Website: walmart
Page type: store-pickup
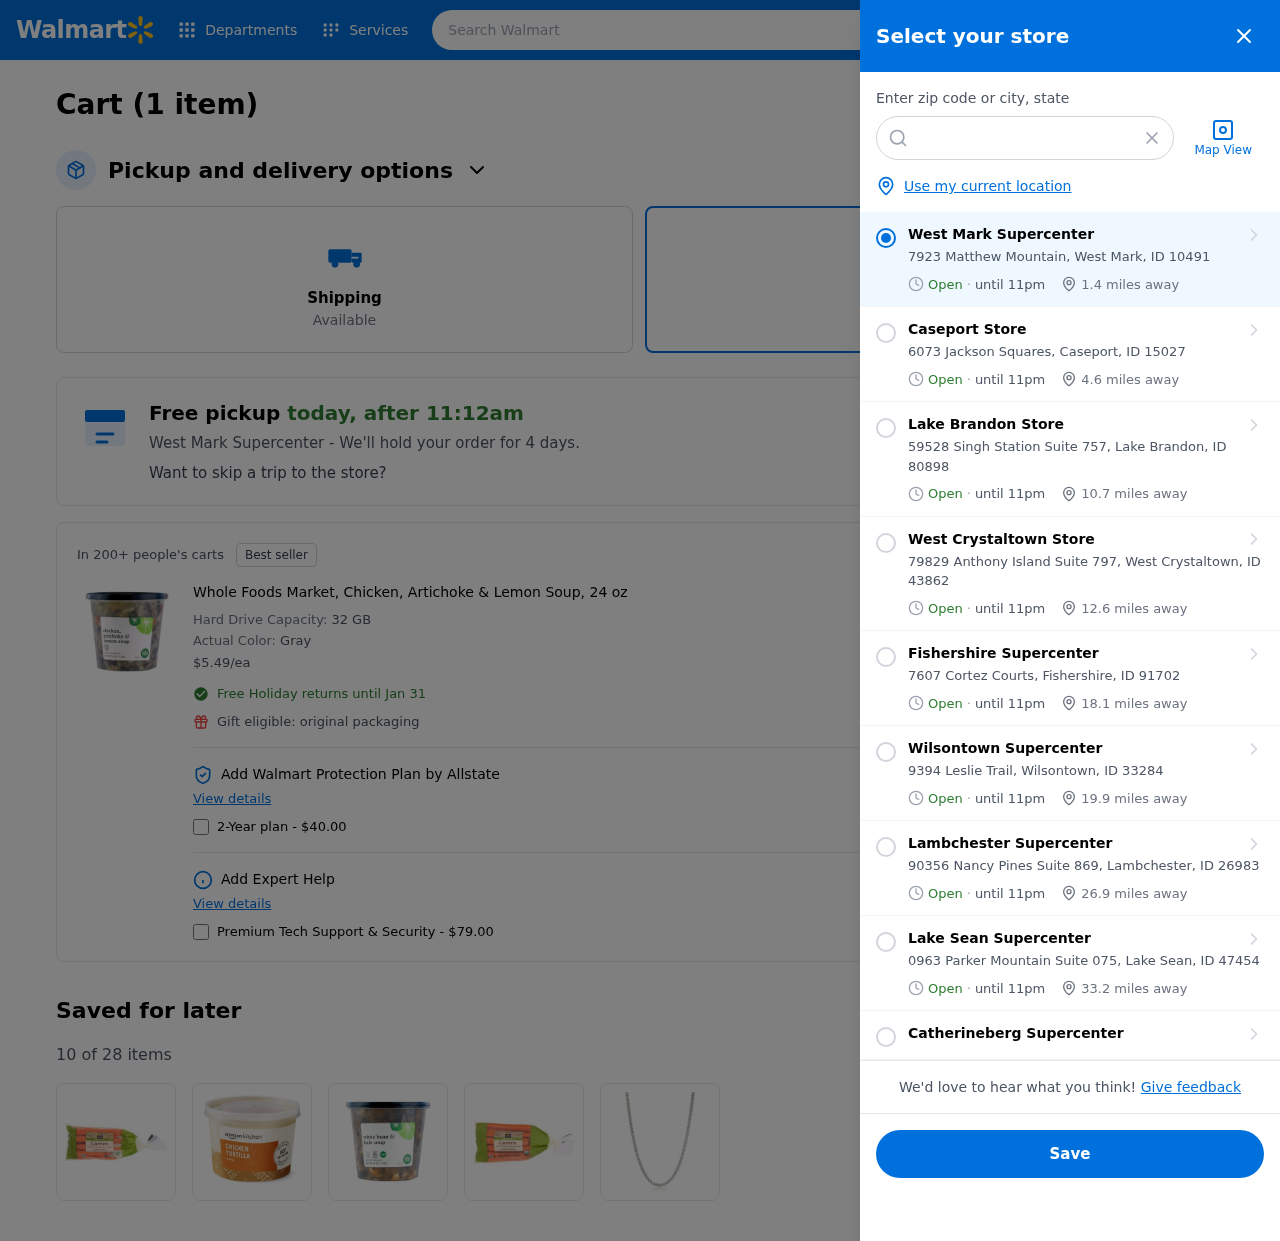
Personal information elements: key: PII_CITY
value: West Mark
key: PII_CITY
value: West Mark Supercenter
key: PII_CITY_STATE_ZIP
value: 7923 Matthew Mountain, West Mark, ID 10491
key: PII_LOCATION1_CITY
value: Caseport Store
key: PII_LOCATION1_CITY_STATE_ZIP
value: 6073 Jackson Squares, Caseport, ID 15027
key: PII_LOCATION2_CITY
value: Lake Brandon Store
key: PII_LOCATION2_CITY_STATE_ZIP
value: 59528 Singh Station Suite 757, Lake Brandon, ID 80898
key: PII_LOCATION3_CITY
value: West Crystaltown Store
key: PII_LOCATION3_CITY_STATE_ZIP
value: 79829 Anthony Island Suite 797, West Crystaltown, ID 43862
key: PII_LOCATION4_CITY
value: Fishershire Supercenter
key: PII_LOCATION4_CITY_STATE_ZIP
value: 7607 Cortez Courts, Fishershire, ID 91702
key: PII_LOCATION5_CITY
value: Wilsontown Supercenter
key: PII_LOCATION5_CITY_STATE_ZIP
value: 9394 Leslie Trail, Wilsontown, ID 33284
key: PII_LOCATION6_CITY
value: Lambchester Supercenter
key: PII_LOCATION6_CITY_STATE_ZIP
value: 90356 Nancy Pines Suite 869, Lambchester, ID 26983
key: PII_LOCATION7_CITY
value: Lake Sean Supercenter
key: PII_LOCATION7_CITY_STATE_ZIP
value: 0963 Parker Mountain Suite 075, Lake Sean, ID 47454
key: PII_LOCATION8_CITY
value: Catherineberg Supercenter
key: PII_POSTCODE
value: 10491
Product elements: key: PRODUCT1_NAME
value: Whole Foods Market, Chicken, Artichoke & Lemon Soup, 24 oz
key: PRODUCT1_PRICE
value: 5.49
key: PRODUCT1_DESC
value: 32 GB
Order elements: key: ORDER_NUM_ITEMS
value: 1
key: ORDER_NUM_ITEMS
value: Cart (1 item)
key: ORDER_DELIVERY_DATE
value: today, after 11:12am
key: ORDER_ITEM1_QUANTITY
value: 1
Search elements: key: HEADER_SEARCH
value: Search Walmart
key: SEARCH_LOCATION
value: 10491